Question: This is the question that I saw in the exam:
Explain the circumstances under which which the line of code marked
printf("LINE J") in Figure 3.33 will be reached.

The only answer that came to my mind was this: when fork returns 0 we are at child process and so j would be printed but I feel it is not that simple could you please say your idea if any other possibilities exists?
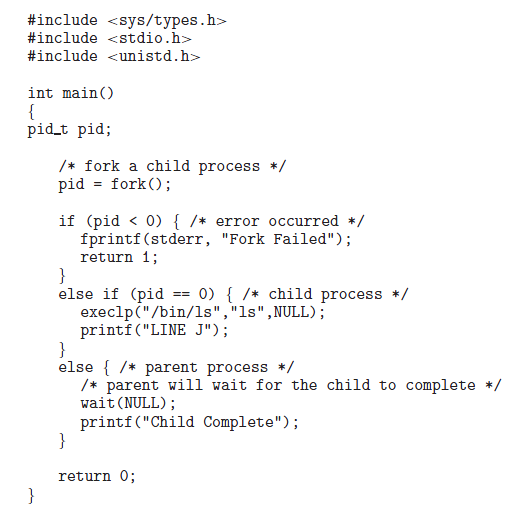
Answer: If the 'fork' works but the 'execlp' doesn't, when that line will be printed, and only in the child process.
If for some reason the fork fails (for example, you've exceeded resource quotas), no child is created and the parent will simply go through the 'if (pid < 0)' code.
If both the 'fork' and the 'execlp' work, 'execlp' the contents of the child process with the '/bin/ls' executable so no code in the original program exists after that point.
There are several ways the 'execlp' could fail, among them (not an exhaustive list):
- - '/bin/ls'- -
---
Although hopefully it would be in your path somewhere in which case you may be better off using '"ls"' as the first argument to 'execlp' so that it can find it there. Otherwise, there's little point using 'execlp' and you may as well just use 'execl' since you're not using the path-search feature when you begin the executable name with '/'.